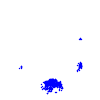
Particle: electron